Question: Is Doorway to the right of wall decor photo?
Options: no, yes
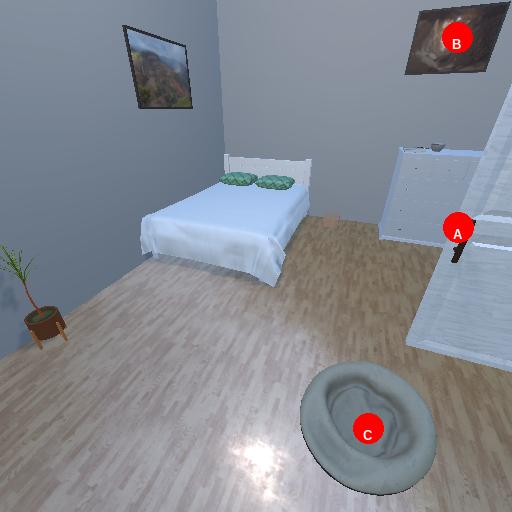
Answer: no